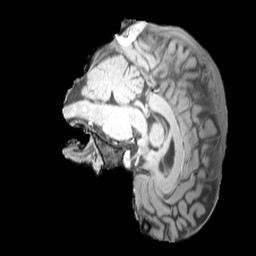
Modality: MP2RAGE
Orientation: sagittal